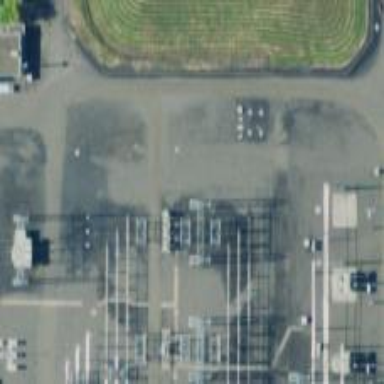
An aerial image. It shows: Outdoor power switch.